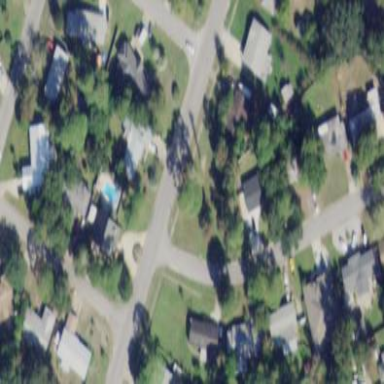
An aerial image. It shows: Residential area consisting of single-family homes.